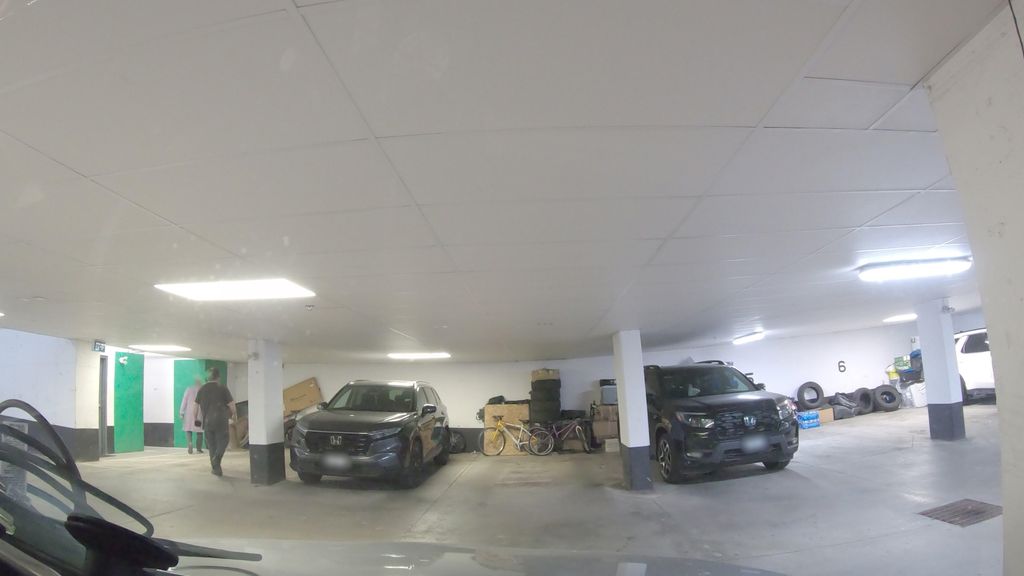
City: toronto